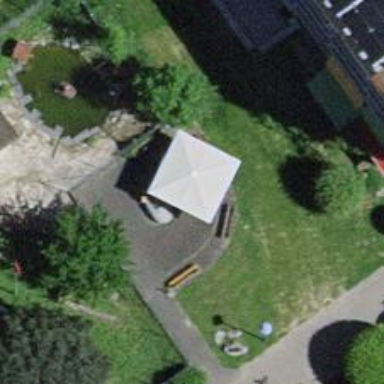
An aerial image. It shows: Bench for seating.